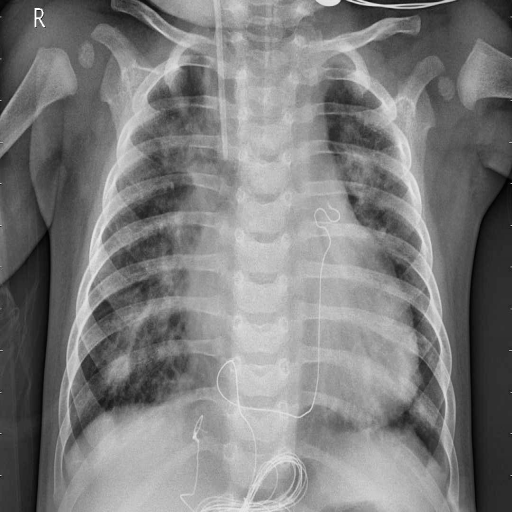
Finding: PNEUMONIA